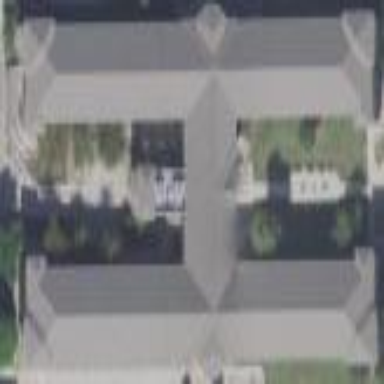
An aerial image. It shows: Dormitory building.